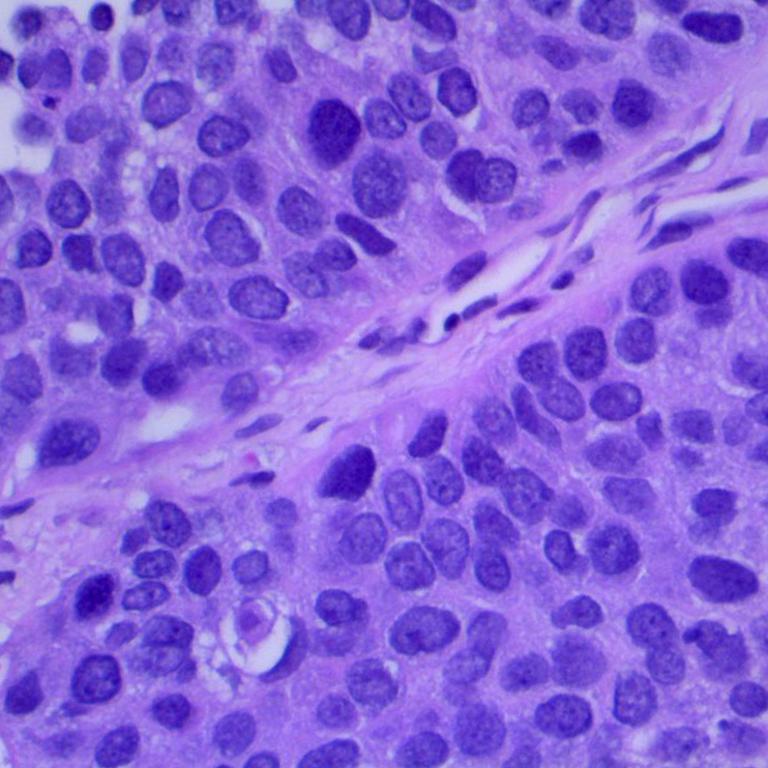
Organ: lung
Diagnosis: squamous carcinomas